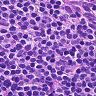
Metastatic tissue present: no